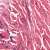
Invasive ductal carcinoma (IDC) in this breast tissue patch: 1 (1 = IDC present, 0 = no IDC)